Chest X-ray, PA view. Patient: 44 years old, sex F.
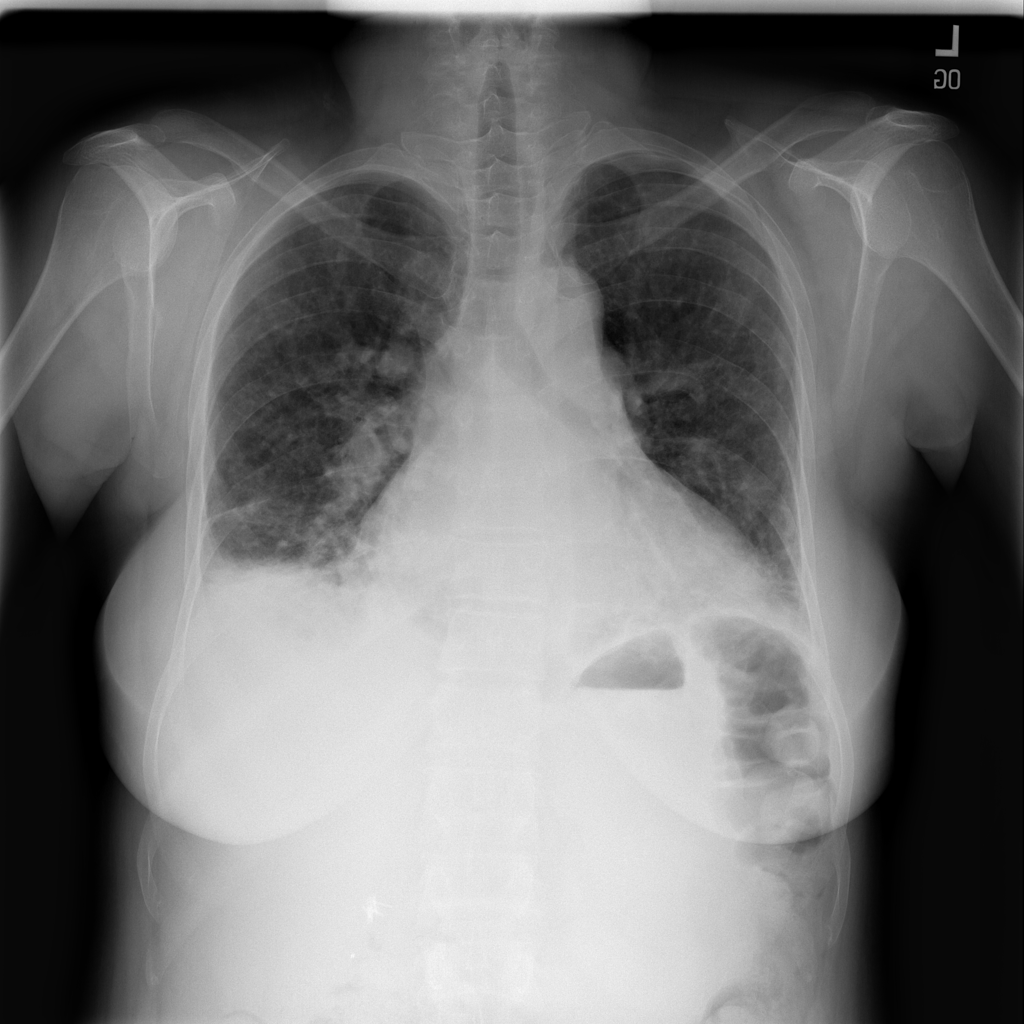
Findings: Infiltration